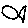
Label: fish